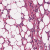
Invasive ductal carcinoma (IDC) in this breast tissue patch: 0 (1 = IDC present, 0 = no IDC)